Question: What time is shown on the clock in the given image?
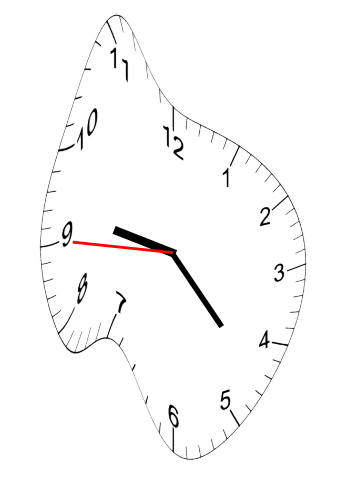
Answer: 09:22:45